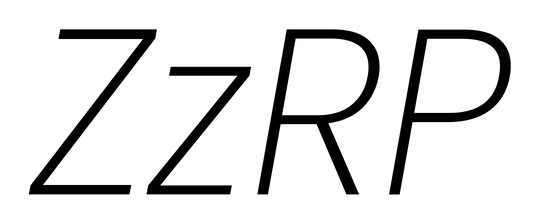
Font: Poppins-ExtraLightItalic